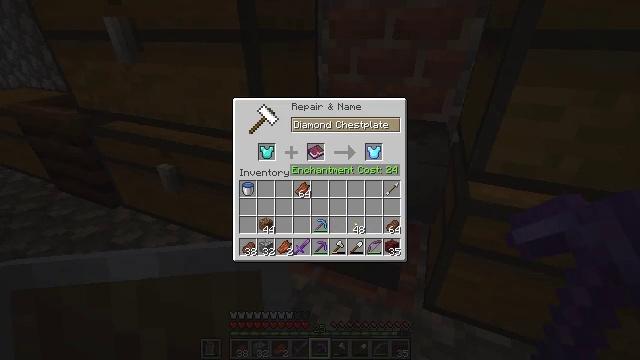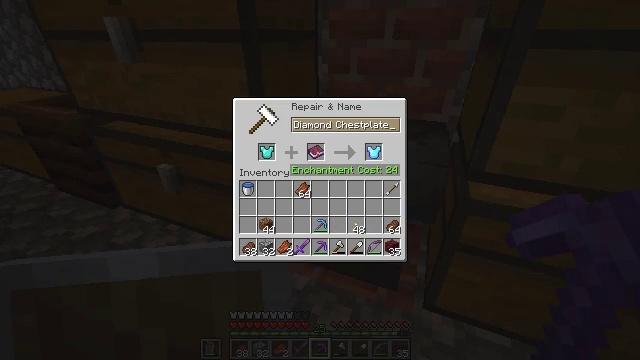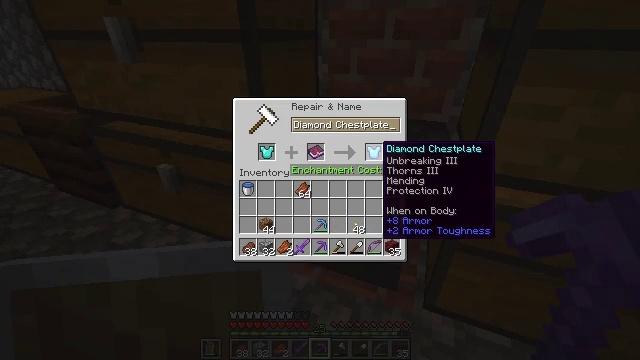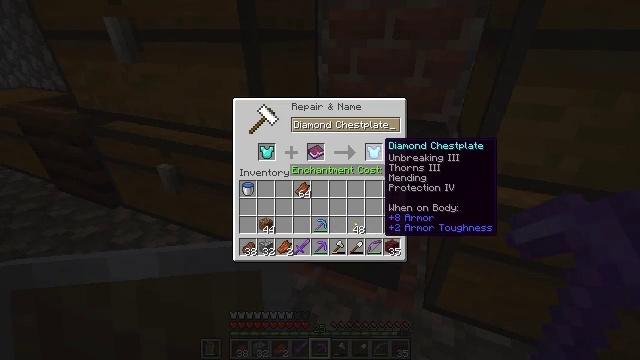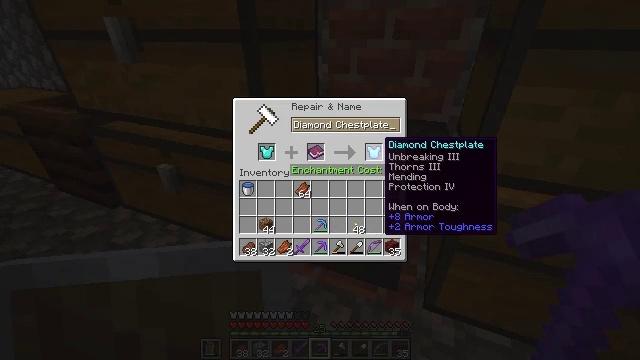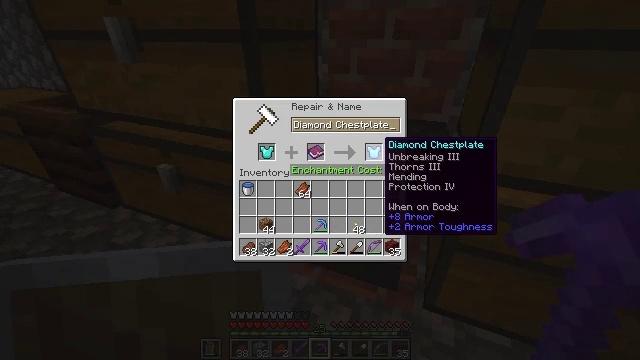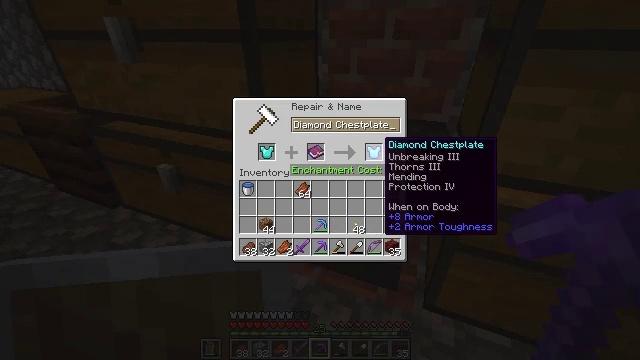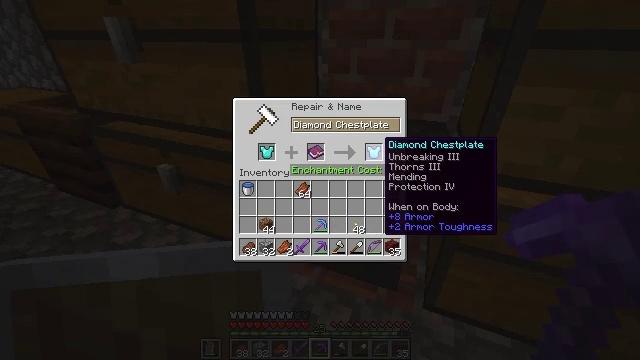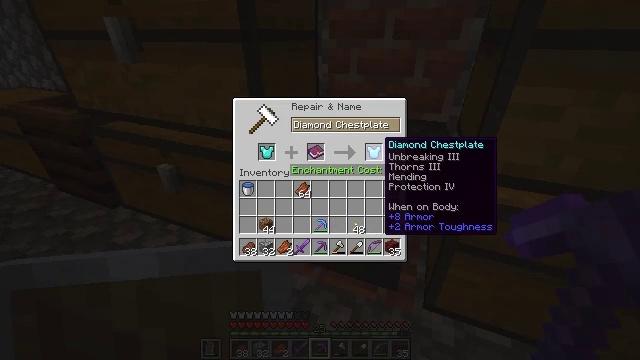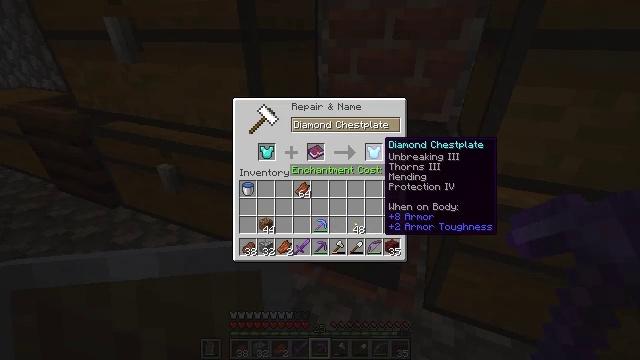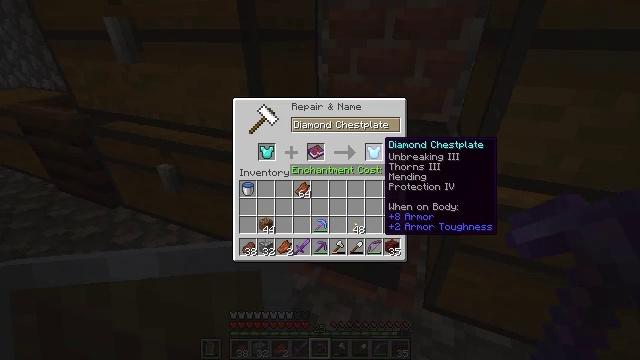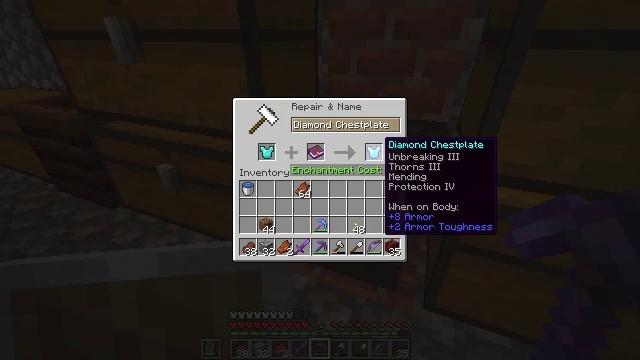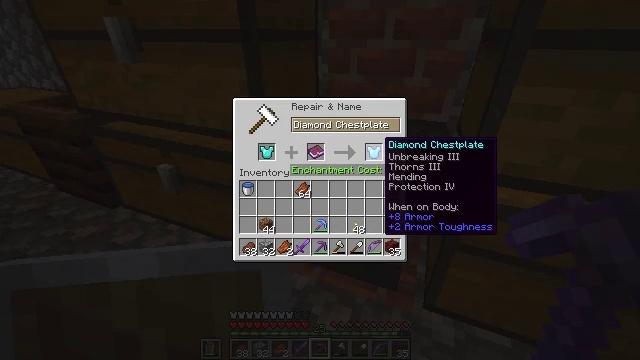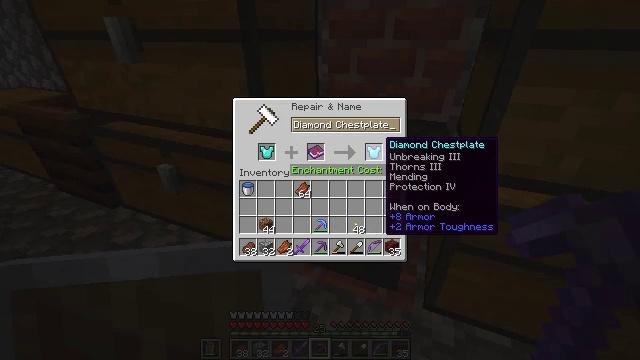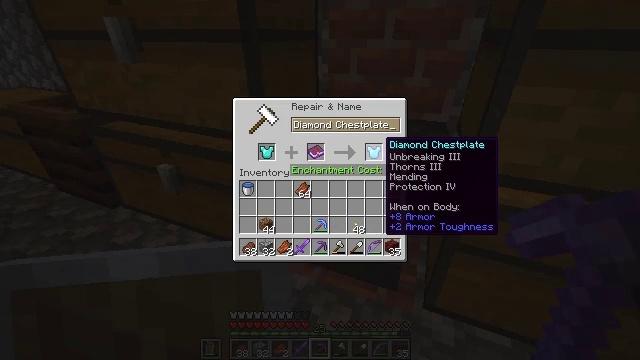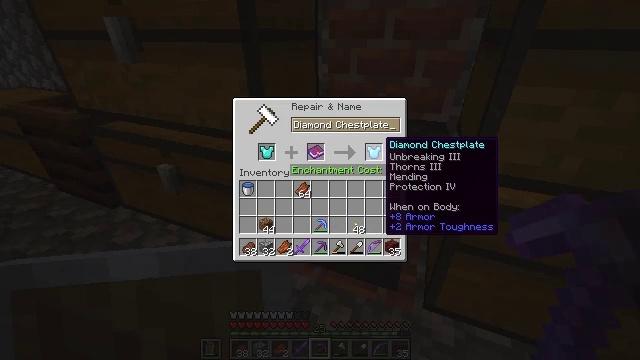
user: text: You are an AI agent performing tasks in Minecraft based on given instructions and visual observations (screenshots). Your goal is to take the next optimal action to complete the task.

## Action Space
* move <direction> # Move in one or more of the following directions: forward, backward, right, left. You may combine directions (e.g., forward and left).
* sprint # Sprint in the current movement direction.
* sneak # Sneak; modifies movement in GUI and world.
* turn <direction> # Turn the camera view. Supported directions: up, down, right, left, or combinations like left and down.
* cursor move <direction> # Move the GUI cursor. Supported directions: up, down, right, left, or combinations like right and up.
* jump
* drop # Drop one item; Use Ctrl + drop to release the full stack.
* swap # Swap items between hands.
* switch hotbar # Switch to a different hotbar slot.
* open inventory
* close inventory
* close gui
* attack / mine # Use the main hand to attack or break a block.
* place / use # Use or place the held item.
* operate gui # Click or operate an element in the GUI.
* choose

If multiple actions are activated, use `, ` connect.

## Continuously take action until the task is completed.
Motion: motion action
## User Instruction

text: Upgrade to a netherite chestplate using a smithing table and a netherite ingot.
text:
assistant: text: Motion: turn up
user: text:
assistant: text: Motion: no_op
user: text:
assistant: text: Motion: no_op
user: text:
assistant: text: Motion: no_op
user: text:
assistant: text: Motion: no_op
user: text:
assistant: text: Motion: no_op
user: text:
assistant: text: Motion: no_op
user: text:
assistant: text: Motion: no_op
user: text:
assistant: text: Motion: no_op
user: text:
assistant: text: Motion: no_op
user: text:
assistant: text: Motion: no_op
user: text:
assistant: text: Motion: no_op
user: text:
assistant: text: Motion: no_op
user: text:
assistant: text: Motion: no_op
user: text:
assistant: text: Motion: no_op
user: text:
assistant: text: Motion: no_op
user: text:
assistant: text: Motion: no_op
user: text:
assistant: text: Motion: no_op
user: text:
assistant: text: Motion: no_op
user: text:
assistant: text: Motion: no_op
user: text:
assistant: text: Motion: no_op
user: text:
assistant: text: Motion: no_op
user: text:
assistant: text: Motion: no_op
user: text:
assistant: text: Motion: no_op
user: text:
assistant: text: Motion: no_op
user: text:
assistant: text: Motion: no_op
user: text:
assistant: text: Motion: no_op
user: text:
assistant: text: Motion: no_op
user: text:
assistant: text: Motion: no_op
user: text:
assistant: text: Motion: no_op